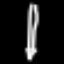
Label: pencil